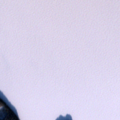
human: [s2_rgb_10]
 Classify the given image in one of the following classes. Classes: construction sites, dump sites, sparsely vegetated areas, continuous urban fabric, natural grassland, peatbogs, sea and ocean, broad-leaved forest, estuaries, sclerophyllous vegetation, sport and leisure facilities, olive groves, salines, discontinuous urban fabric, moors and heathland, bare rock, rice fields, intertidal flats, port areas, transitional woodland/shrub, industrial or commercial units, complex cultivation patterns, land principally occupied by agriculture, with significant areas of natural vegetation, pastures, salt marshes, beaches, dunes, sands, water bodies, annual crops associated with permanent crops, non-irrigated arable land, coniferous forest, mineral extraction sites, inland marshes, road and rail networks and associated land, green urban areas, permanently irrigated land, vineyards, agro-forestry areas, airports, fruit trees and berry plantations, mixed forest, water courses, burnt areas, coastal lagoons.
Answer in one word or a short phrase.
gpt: mixed forest, water bodies